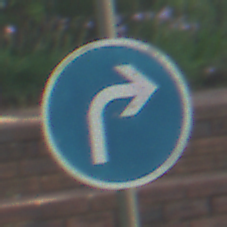
Verkehrszeichen: VorgeschriebeneFahrtrichtungRechts
Umgebung: Outdoor, Urban
Tageszeit: MorningAfternoon
Wetter: PartlyCloudy
Licht: Natural
Jahreszeit: NotSpecified
Kontrast: LowContrast